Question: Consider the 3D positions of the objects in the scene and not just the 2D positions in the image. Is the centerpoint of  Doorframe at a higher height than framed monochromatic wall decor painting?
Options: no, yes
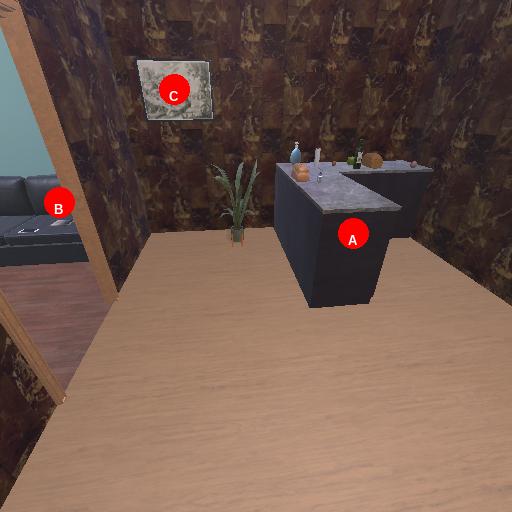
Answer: no